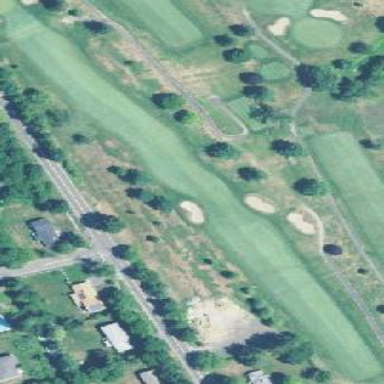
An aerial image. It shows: Grassy fairway on golf course.